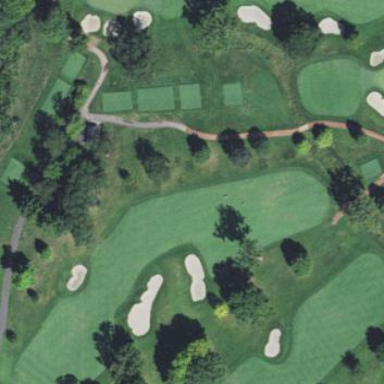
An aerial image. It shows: Well-maintained grassy area known as fairway on golf course.